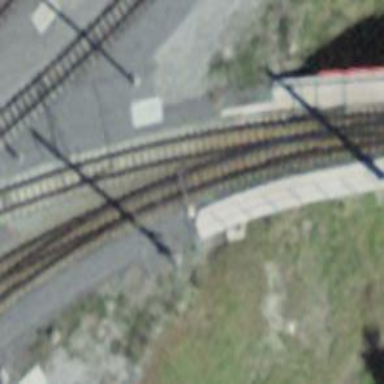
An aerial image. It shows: Narrow-gauge railway track with 1 electrified contact line.